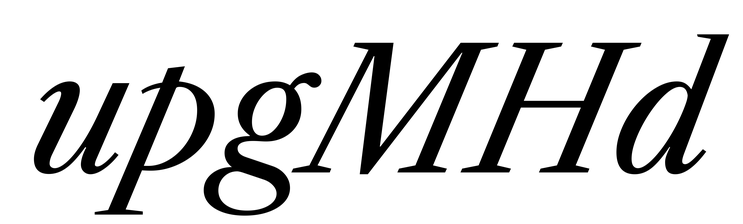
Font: LibreCaslonText-Italic_Italic